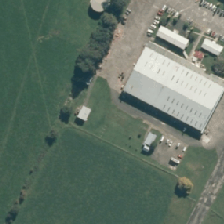
Land cover: urban_build_up